Interaction volume radius: 5 \u00c5
Interaction volume height: 15 \u00c5
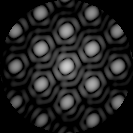
Disorder parameter: 0.03179